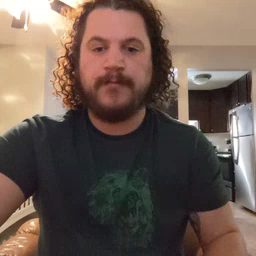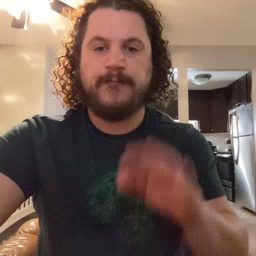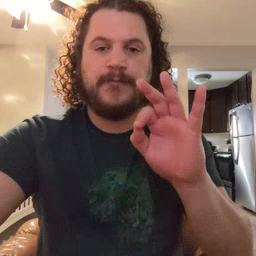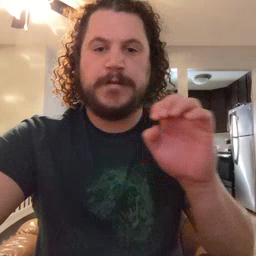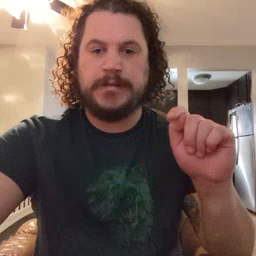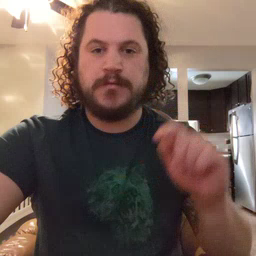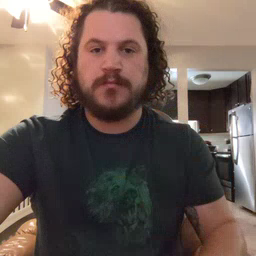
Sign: feet